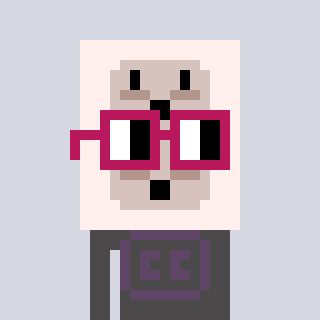
a pixel art character with square dark red glasses, a outlet-shaped head and a grayscale-colored body on a cool background